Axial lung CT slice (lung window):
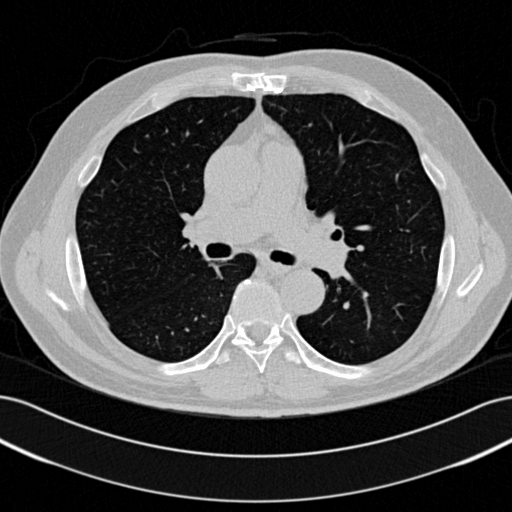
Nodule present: no